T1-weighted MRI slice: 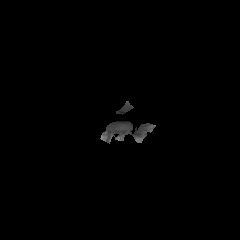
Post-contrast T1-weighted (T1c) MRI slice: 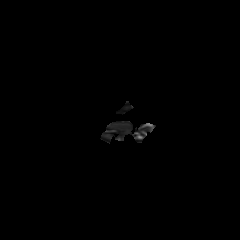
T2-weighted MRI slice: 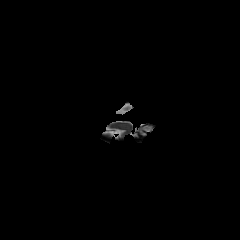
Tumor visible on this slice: no